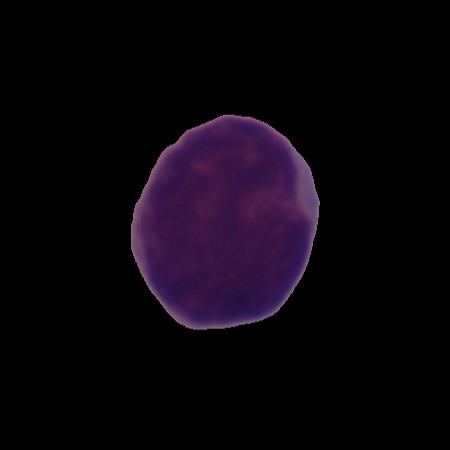
Label: cancer